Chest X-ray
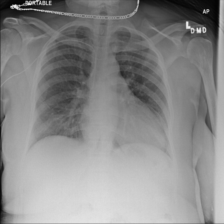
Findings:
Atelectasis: negative
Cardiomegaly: negative
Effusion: negative
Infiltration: negative
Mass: negative
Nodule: negative
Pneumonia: negative
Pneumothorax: negative
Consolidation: negative
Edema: negative
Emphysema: negative
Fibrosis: negative
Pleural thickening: negative
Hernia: negative